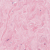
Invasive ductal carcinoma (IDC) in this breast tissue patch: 0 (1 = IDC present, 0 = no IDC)